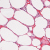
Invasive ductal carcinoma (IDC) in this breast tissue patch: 0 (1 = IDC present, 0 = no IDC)